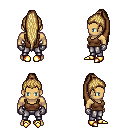
a pixel art fantasy rpg character, male body template, human, tanned skin, brown pirate shirt, metal pants, blonde extra-long topknot hairstyle, metal gloves, gold boots, four views (front, back, left, right), 2x2 character sprite sheet, small pixel art, hard edges, no anti-aliasing